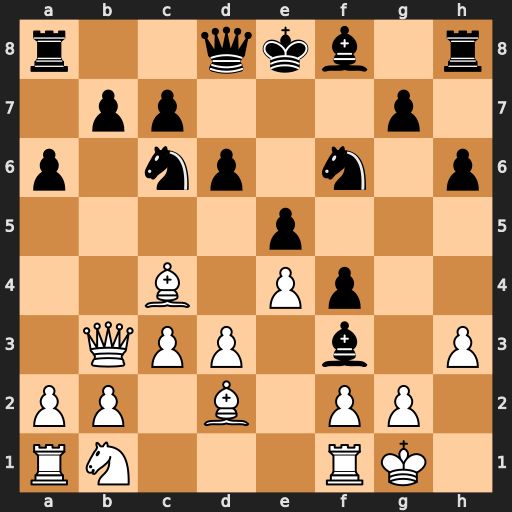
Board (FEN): r2qkb1r/1pp3p1/p1np1n1p/4p3/2B1Pp2/1QPP1b1P/PP1B1PP1/RN3RK1
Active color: w
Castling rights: kq
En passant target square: -
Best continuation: Bf7+ Kd7 Qe6#